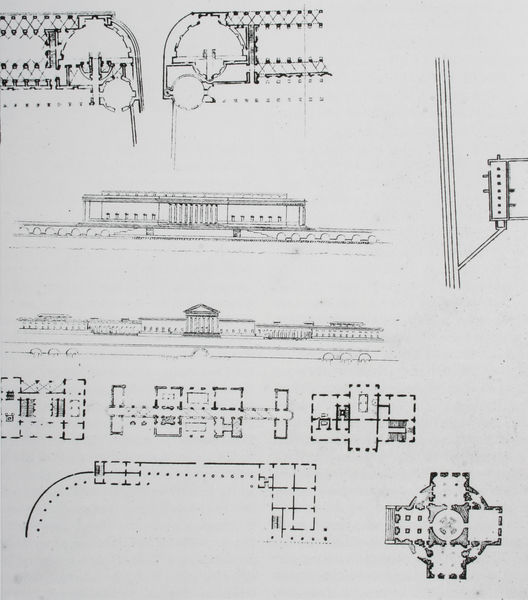
Titel: Kopie der Grand-Prix-Projekte von 1784
Künstler: Friedrich von Gärtner
Standort: München
Institution: Architekturmuseum der Technischen Universität
Schlagwörter: flügel, fenster, grau, raum, schwarz, skizze, säule, säulen, weiss, zeichnung, zimmer, anlage, dach, gebäude, schloss, architektur, sockel, brücke, flach, kirche, front, kreis, oval, rund, garten, ansicht, fassade, giebel, mauer, linien, kuppel, treppe, treppen, symmetrie, seitenansicht, stufen, umriss, galerie, aufsicht, rechtecke, punkte, eingang, gang, keller, loggia, kreuz, türme, palast, schwarz weiss, strich, räume, entwurf, mauern, kapelle, plan, tempel, skizzen, querschnitt, mausoleum, quadrat, sakral, geschoss, klassizistisch, grundriss, kreuzgang, aufriss, bauplan, rondell, krypta, zentralbau, aufteilung, rotunde, säulenreihe, vorhalle, baukörper, panteon, architektir, blaupause, pläne, weisse, tempelartig, plan skizze, grundrisas, grundrisz